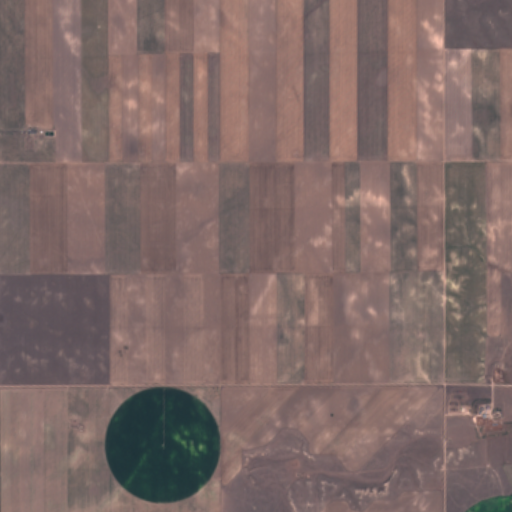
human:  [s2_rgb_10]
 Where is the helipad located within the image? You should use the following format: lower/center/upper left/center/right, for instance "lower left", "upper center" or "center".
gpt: The helipad is located in the upper left of the image.
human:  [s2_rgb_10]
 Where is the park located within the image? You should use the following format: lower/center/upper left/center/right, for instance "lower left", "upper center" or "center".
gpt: There is no park in the image.